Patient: sex M, age 45
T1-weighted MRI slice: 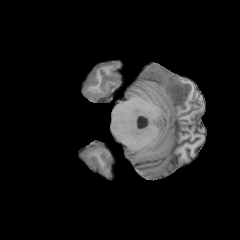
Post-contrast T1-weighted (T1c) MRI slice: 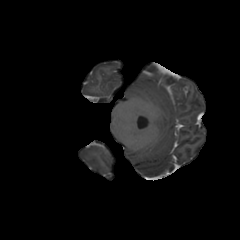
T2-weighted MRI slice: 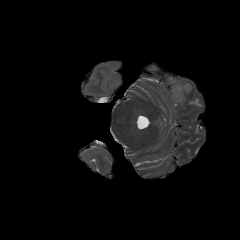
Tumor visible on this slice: yes
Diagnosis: Glioblastoma, IDH-wildtype
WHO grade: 4